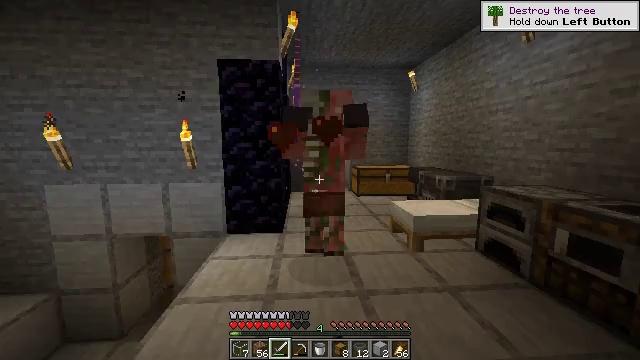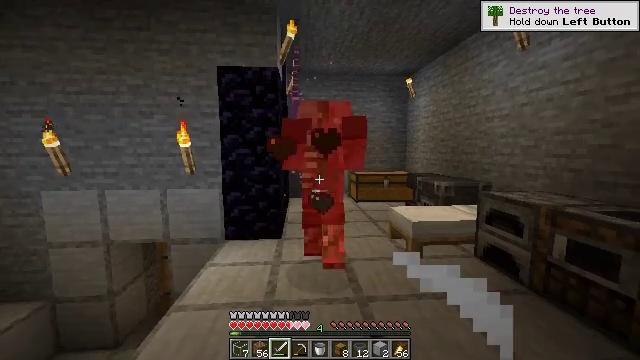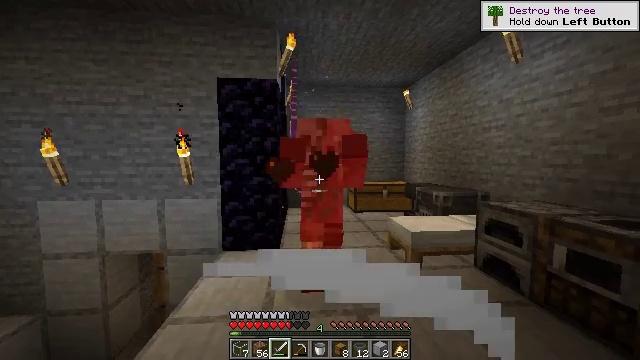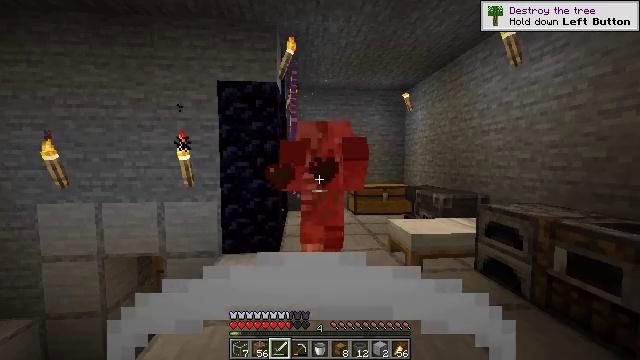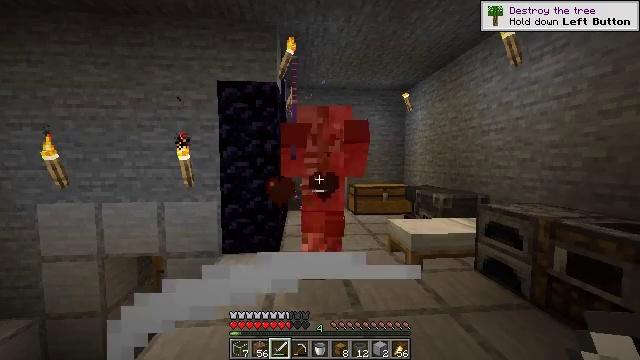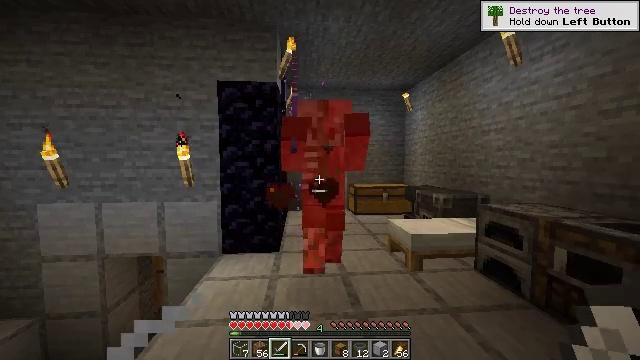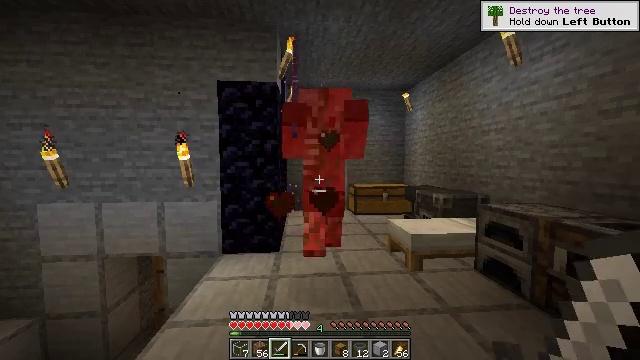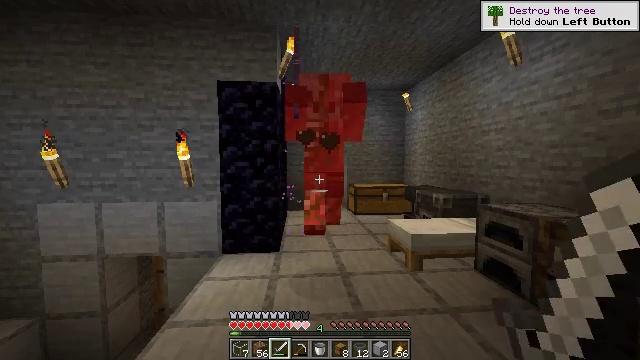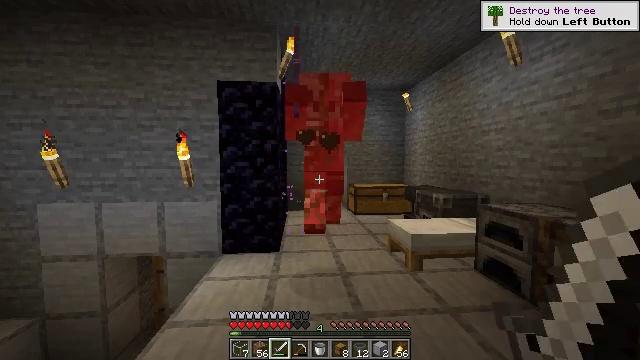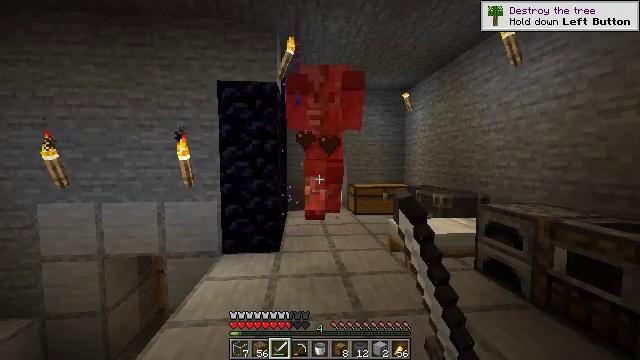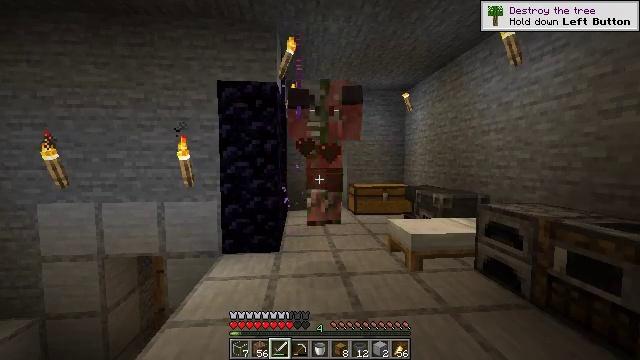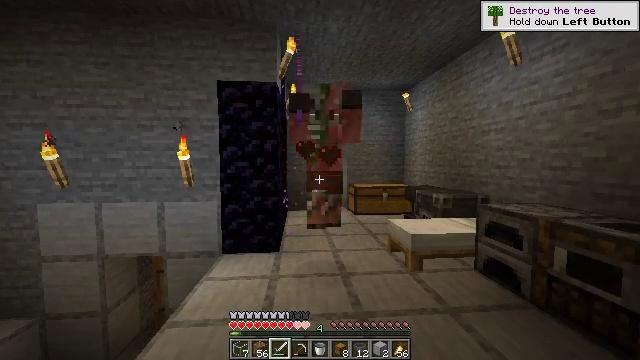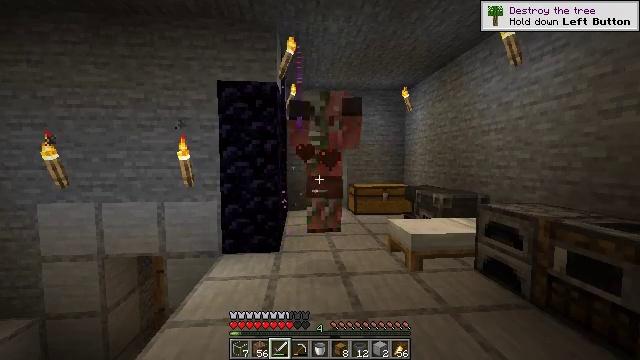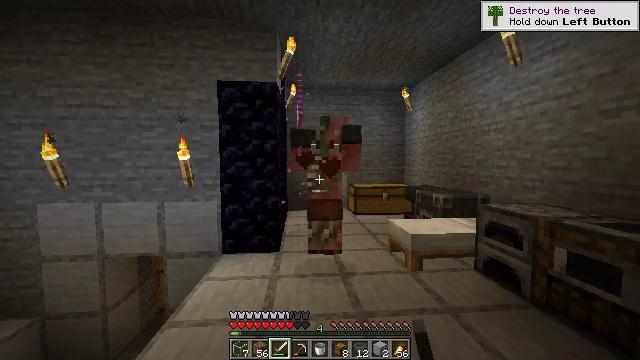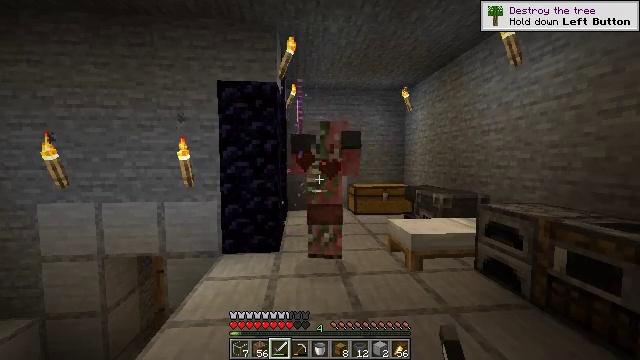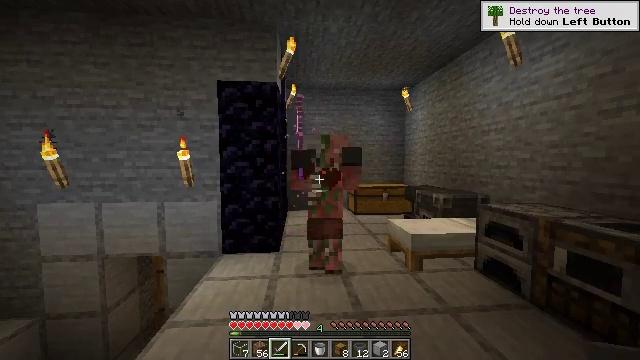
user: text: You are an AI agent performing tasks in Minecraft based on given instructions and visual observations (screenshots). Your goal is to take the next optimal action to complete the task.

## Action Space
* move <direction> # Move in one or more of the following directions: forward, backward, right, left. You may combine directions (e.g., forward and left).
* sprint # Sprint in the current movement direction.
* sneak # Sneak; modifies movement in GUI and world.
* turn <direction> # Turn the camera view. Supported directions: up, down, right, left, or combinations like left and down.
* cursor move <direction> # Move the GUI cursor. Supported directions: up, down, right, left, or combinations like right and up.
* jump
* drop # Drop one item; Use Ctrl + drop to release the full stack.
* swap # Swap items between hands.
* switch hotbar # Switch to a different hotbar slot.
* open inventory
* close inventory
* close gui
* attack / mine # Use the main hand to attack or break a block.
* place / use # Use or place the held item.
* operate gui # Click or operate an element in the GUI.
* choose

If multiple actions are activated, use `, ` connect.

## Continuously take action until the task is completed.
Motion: motion action
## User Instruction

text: Face a hostile mob.
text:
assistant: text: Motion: turn up
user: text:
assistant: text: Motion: turn up
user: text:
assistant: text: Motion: no_op
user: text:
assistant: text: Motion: no_op
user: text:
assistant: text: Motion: no_op
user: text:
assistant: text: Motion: no_op
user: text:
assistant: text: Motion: no_op
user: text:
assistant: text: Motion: attack / mine
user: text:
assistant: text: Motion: attack / mine
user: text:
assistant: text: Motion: attack / mine
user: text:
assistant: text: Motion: attack / mine
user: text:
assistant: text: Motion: no_op
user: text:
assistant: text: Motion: no_op
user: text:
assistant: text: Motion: no_op
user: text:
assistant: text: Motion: no_op
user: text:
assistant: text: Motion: no_op
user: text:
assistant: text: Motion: no_op
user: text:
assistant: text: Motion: no_op
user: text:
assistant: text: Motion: no_op
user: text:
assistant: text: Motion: no_op
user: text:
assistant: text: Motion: no_op
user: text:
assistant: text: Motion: no_op
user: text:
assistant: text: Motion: no_op
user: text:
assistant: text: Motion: no_op
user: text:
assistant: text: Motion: attack / mine
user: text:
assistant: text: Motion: attack / mine
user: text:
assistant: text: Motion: attack / mine
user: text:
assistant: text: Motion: no_op
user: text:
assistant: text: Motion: attack / mine
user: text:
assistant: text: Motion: attack / mine